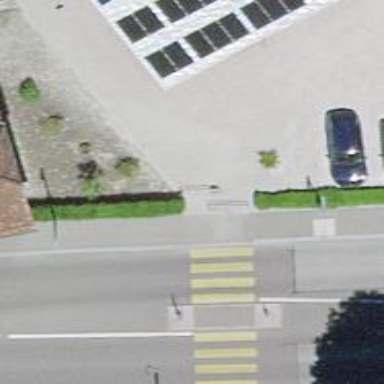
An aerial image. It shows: Cycle barrier.